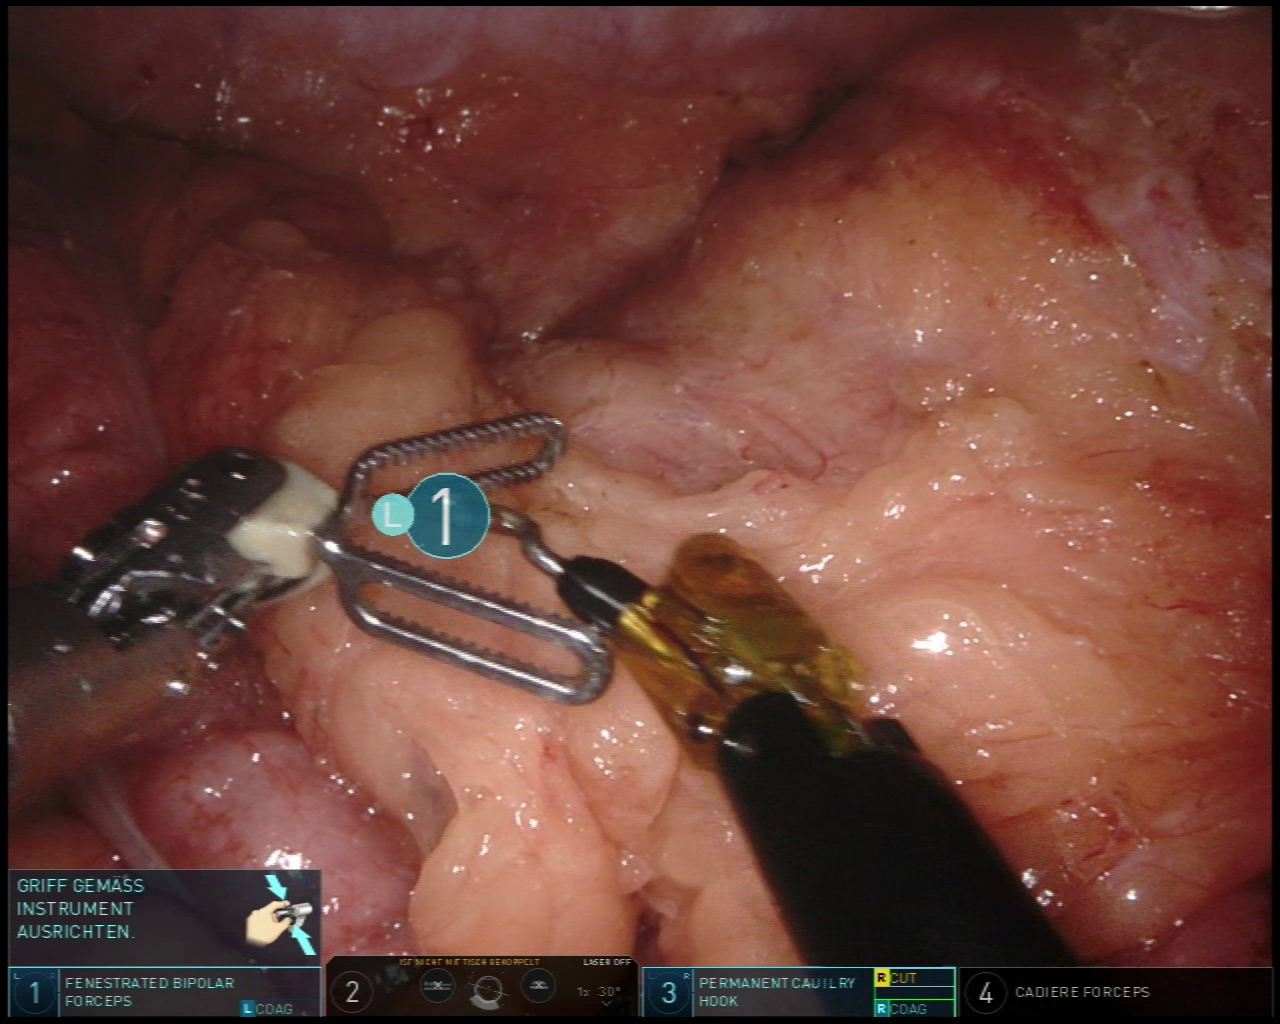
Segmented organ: colon
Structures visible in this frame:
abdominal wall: yes
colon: yes
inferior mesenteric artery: no
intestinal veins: no
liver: no
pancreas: no
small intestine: no
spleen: no
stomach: no
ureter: no
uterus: no
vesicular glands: no